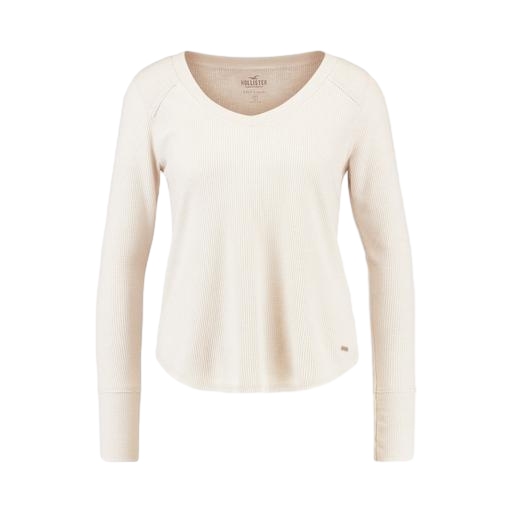
black women's perry thermal long sleeve top, white women's heattech extra warm scoop neck tee, long-sleeve top, white background